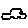
Label: car